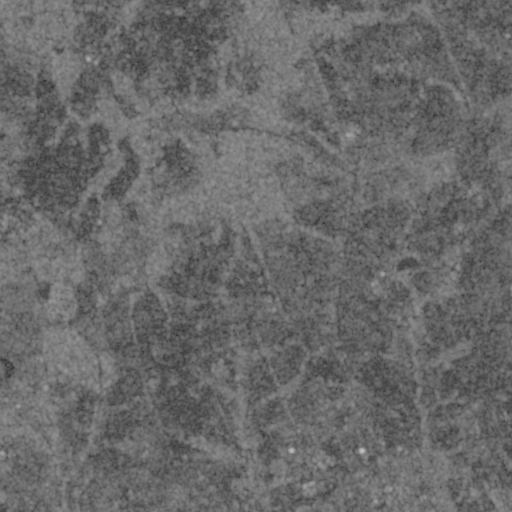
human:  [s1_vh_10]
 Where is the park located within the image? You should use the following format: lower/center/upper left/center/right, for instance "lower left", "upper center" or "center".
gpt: The park is located in the lower center of the image.
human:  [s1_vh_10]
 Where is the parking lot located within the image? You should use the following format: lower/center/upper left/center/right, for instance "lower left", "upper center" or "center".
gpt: The parking lot is located in the lower right of the image.
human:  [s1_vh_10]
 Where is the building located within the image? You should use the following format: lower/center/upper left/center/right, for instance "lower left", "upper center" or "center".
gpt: The building is located in the lower right of the image.
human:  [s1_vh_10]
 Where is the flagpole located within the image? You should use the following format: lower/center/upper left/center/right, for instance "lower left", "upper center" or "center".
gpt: The flagpole is located in the lower right of the image.
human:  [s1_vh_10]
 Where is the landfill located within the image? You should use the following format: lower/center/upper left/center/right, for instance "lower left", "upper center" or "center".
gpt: There is no landfill in the image.

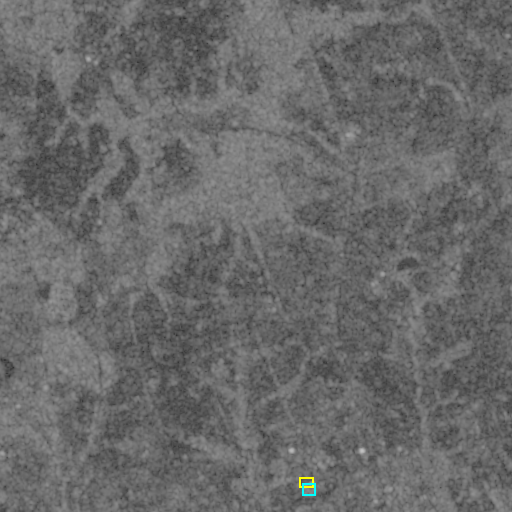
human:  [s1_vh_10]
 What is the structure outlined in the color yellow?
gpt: The structure outlined in yellow is a parking lot.
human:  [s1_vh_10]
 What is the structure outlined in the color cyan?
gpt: The structure outlined in cyan is a building.
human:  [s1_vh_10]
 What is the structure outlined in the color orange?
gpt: There is no orange outline.